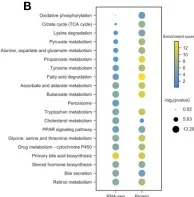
Up-regulated proteins of IMCC are mainly enriched in inflammation and cell cycle signaling pathways, while down-regulated proteins are mainly enriched in the regulation of bile acid synthesis. Of downregulated. Genes in IMCC.
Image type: chart (chart)